Question: I create one application that has one page and in this page exist one button that downloaded file when click on.
I can download file with AFNetworking but in my has error ....
this is my code :
'''
- (IBAction)downloads:(id)sender
{
NSLog(@"start downloads");
NSURLRequest *request = [NSURLRequest requestWithURL:
[NSURL URLWithString:
@"http://.../500x333xgalaxy-core-product-image-1tn.jpg,
q1367836642.pagespeed.ic.eafBYU8jUN.jpg"]];
AFURLConnectionOperation *operation = [[AFHTTPRequestOperation alloc]
initWithRequest:request];
NSArray *paths = NSSearchPathForDirectoriesInDomains(NSDocumentDirectory,
NSUserDomainMask, YES);
NSString *path = [[paths objectAtIndex:0] stringByAppendingPathComponent
:@"filename.jpg"];
operation.outputStream = [NSOutputStream outputStreamToFileAtPath:path append:NO];
[operation setCompletionBlockWithSuccess:^(AFHTTPRequestOperation *operation,
id responseObject) {
NSLog(@"Successfully downloaded file to %@", path);
} failure:^(AFHTTPRequestOperation *operation, NSError *error) {
NSLog(@"Error: %@", error);
}];
}
'''

this error is :
'''
No visible @interface 'AFURLConnectionOpretion' declares the selector
'setCompletionBlockWithSuccess'
'''
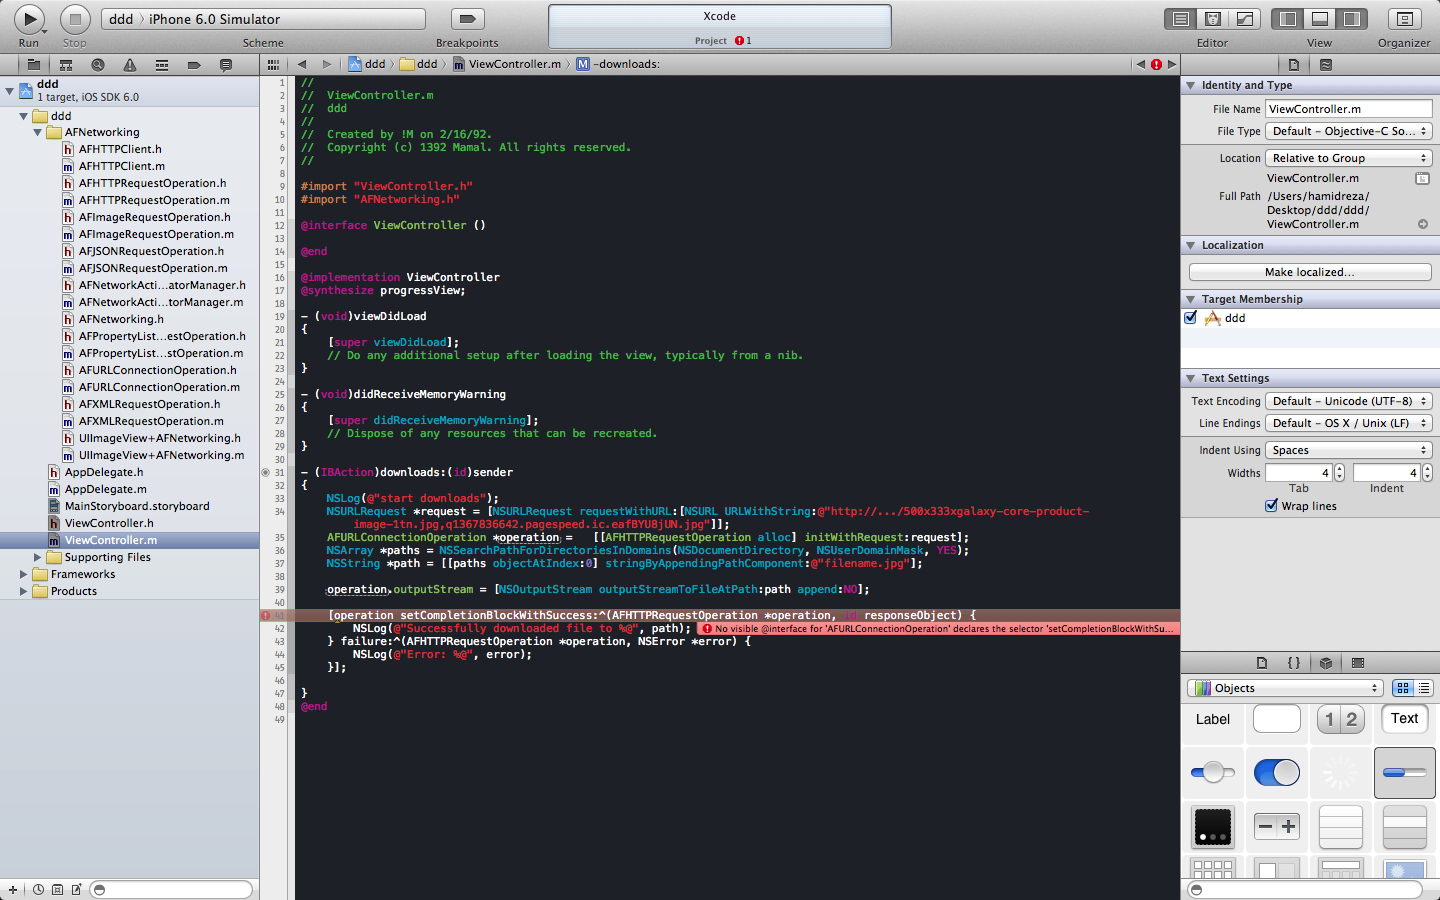
Answer: Use the following line to start the operation :
'''
[operation start];
'''